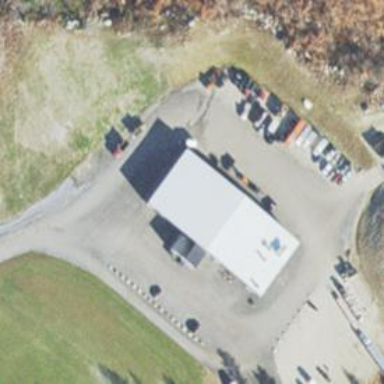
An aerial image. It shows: Car rental facility.